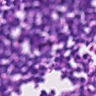
Metastatic tissue present: no